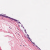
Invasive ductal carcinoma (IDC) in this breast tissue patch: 0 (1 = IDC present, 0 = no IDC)